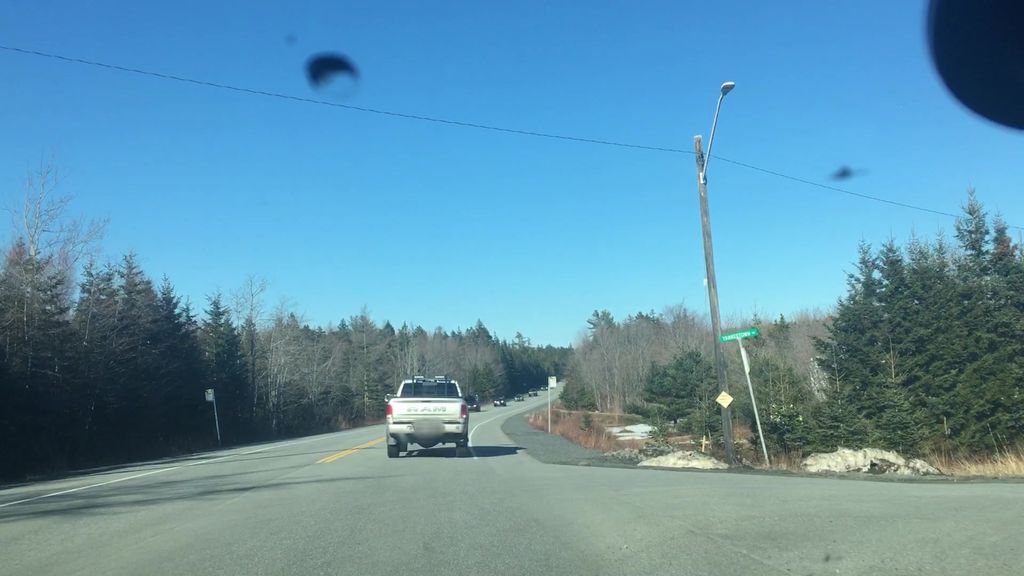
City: halifax